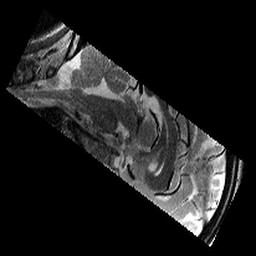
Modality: T2w
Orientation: sagittal
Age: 11
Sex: male
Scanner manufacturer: siemens
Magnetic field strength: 3 T
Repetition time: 9.23 s
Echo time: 0.067 s